Interaction volume radius: 5 \u00c5
Interaction volume height: 25 \u00c5
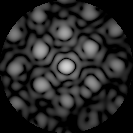
Disorder parameter: 0.369